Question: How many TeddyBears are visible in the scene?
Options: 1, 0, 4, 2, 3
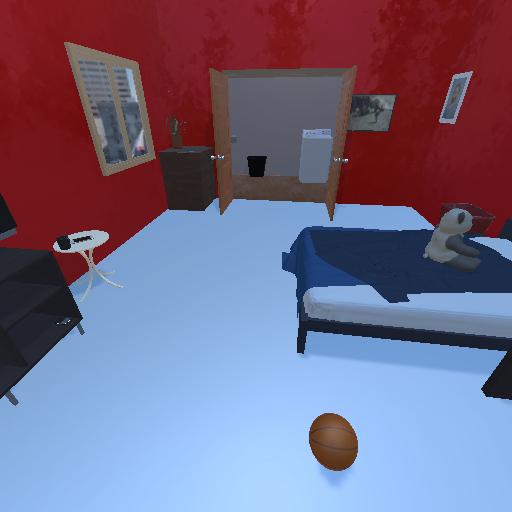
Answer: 1